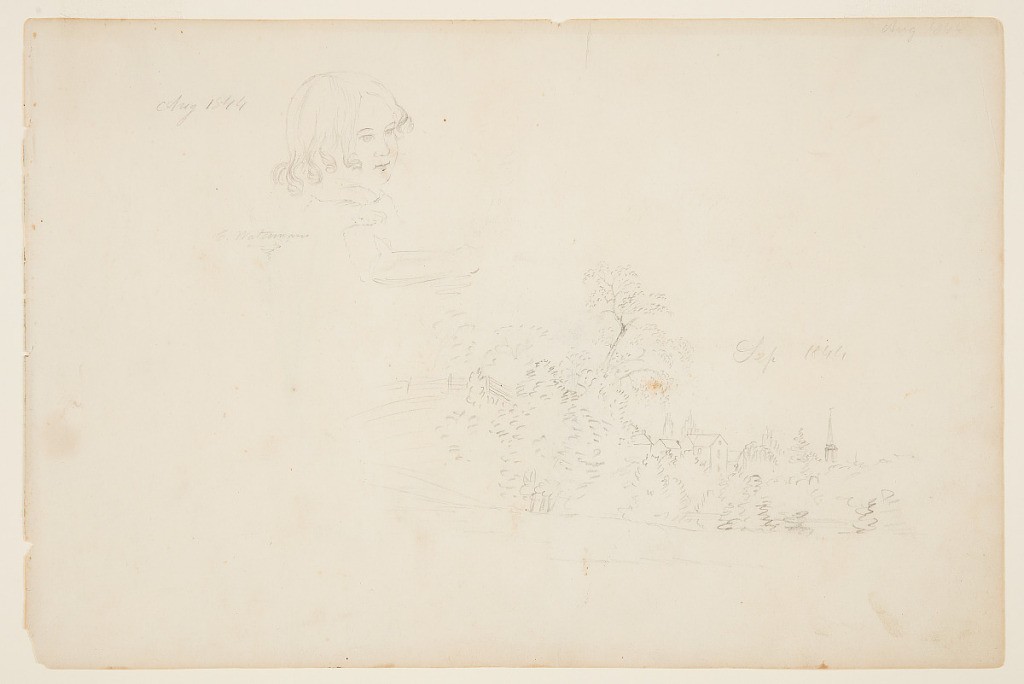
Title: Sketch of C. Waterman with a View of Catskill, New York
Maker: Frederic Edwin Church, American, 1826–1900
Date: August, September, and October 1844
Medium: Graphite on off-white wove paper; verso: graphite
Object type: Drawing
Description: Figure and landscape sketches showing views of a child, labeled "C. Waterman," and the village of Catskill, New York. At upper left, a child with curly locks is shown in three-quarter profile. At lower right, a view of Catskill from a nearby creek (likely the Catskill or Kaaterskill) is somewhat loosely sketched. A church steeple and multiple roofs are visible beyond a wooded bank across a nearby creek with a wooden bridge at left.

Verso: Botanical sketch showing a view of two trees in Catskill, New York. At lower center, a deciduous tree, possibly an elm, is shown a lush canopy, while at center right, a similar tree is devoid of leaves, its barren branches darkly rendered.